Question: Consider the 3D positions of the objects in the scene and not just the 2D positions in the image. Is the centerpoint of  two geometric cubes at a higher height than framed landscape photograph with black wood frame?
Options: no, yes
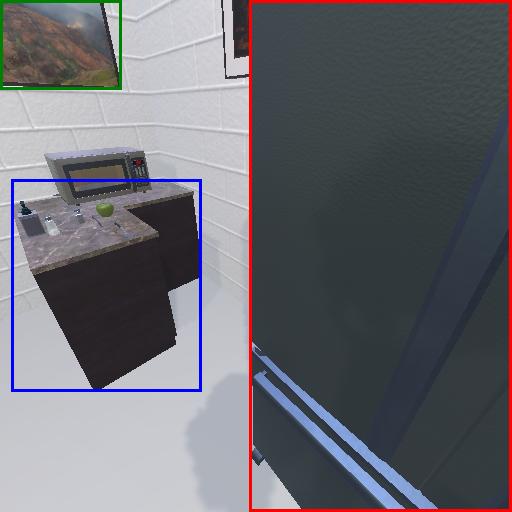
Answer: no